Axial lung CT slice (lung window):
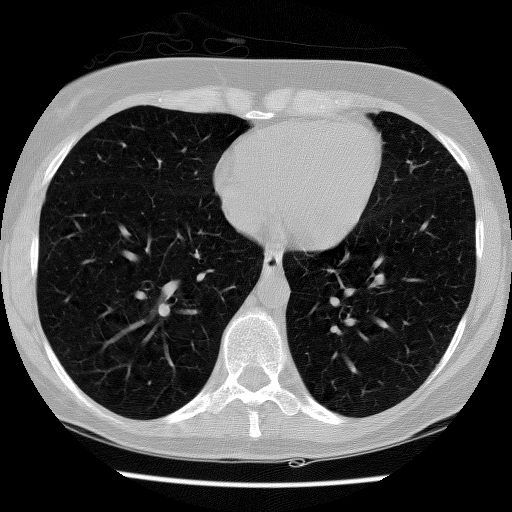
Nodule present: no